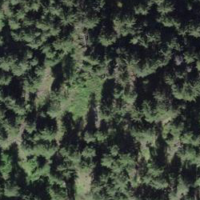
EUNIS habitat code: 43
Species observed at this site:
Petasites albus